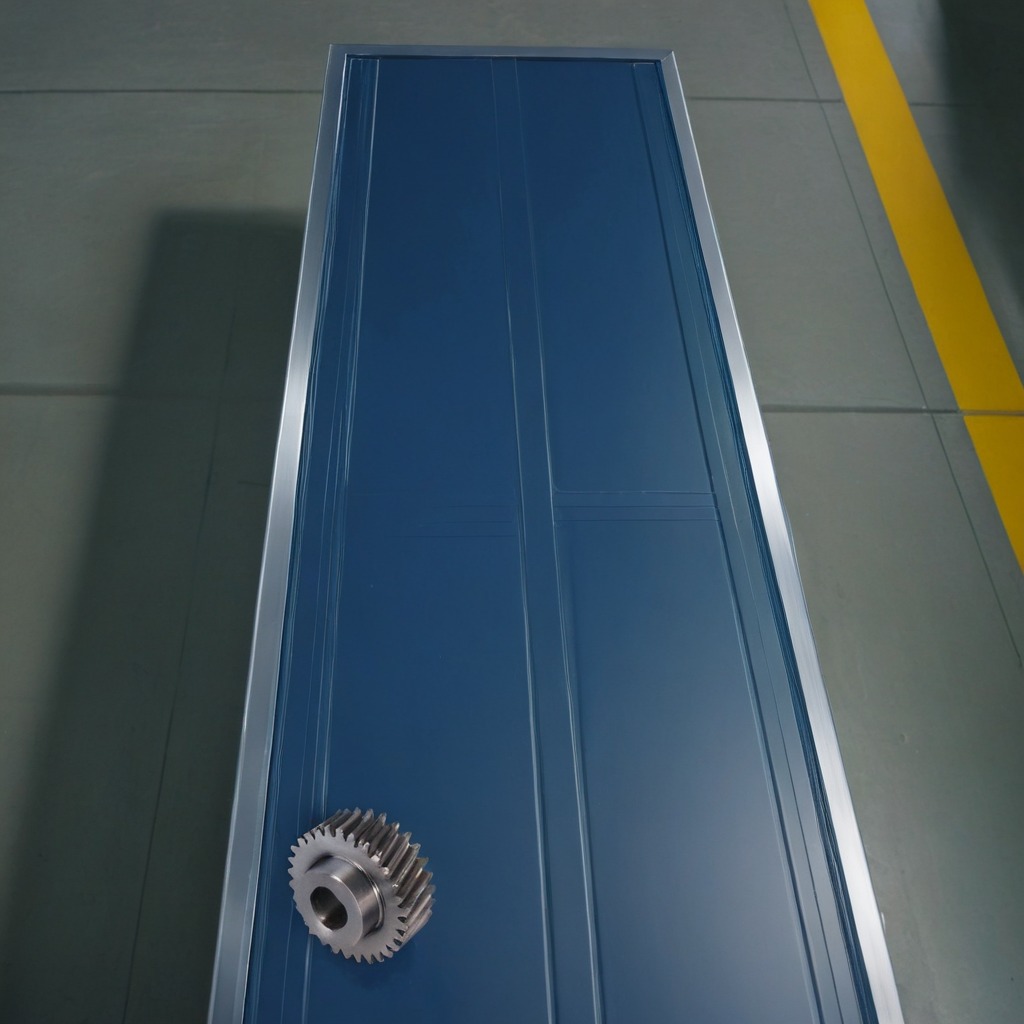
A steel gear with teeth is lying on the toolbox surface in an airplane hangar workshop 8K.